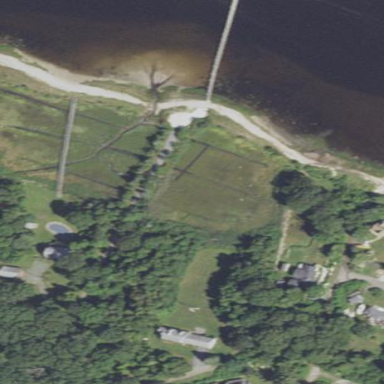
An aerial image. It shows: Saltmarsh wetland.